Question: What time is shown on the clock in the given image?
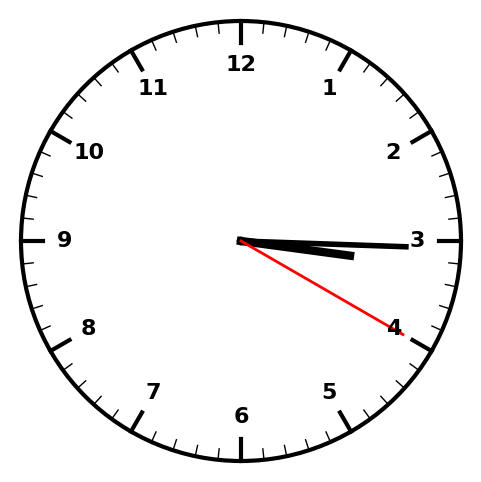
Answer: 03:15:20